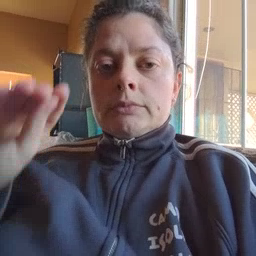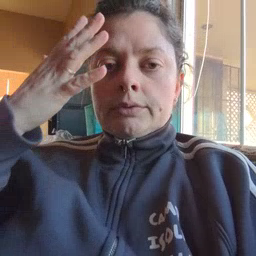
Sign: sun